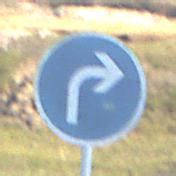
Verkehrszeichen: VorgeschriebeneFahrtrichtungRechts
Umgebung: Outdoor, Nature
Tageszeit: MorningAfternoon
Wetter: PartlyCloudy
Licht: Natural
Jahreszeit: NotSpecified
Kontrast: HighContrast